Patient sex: M
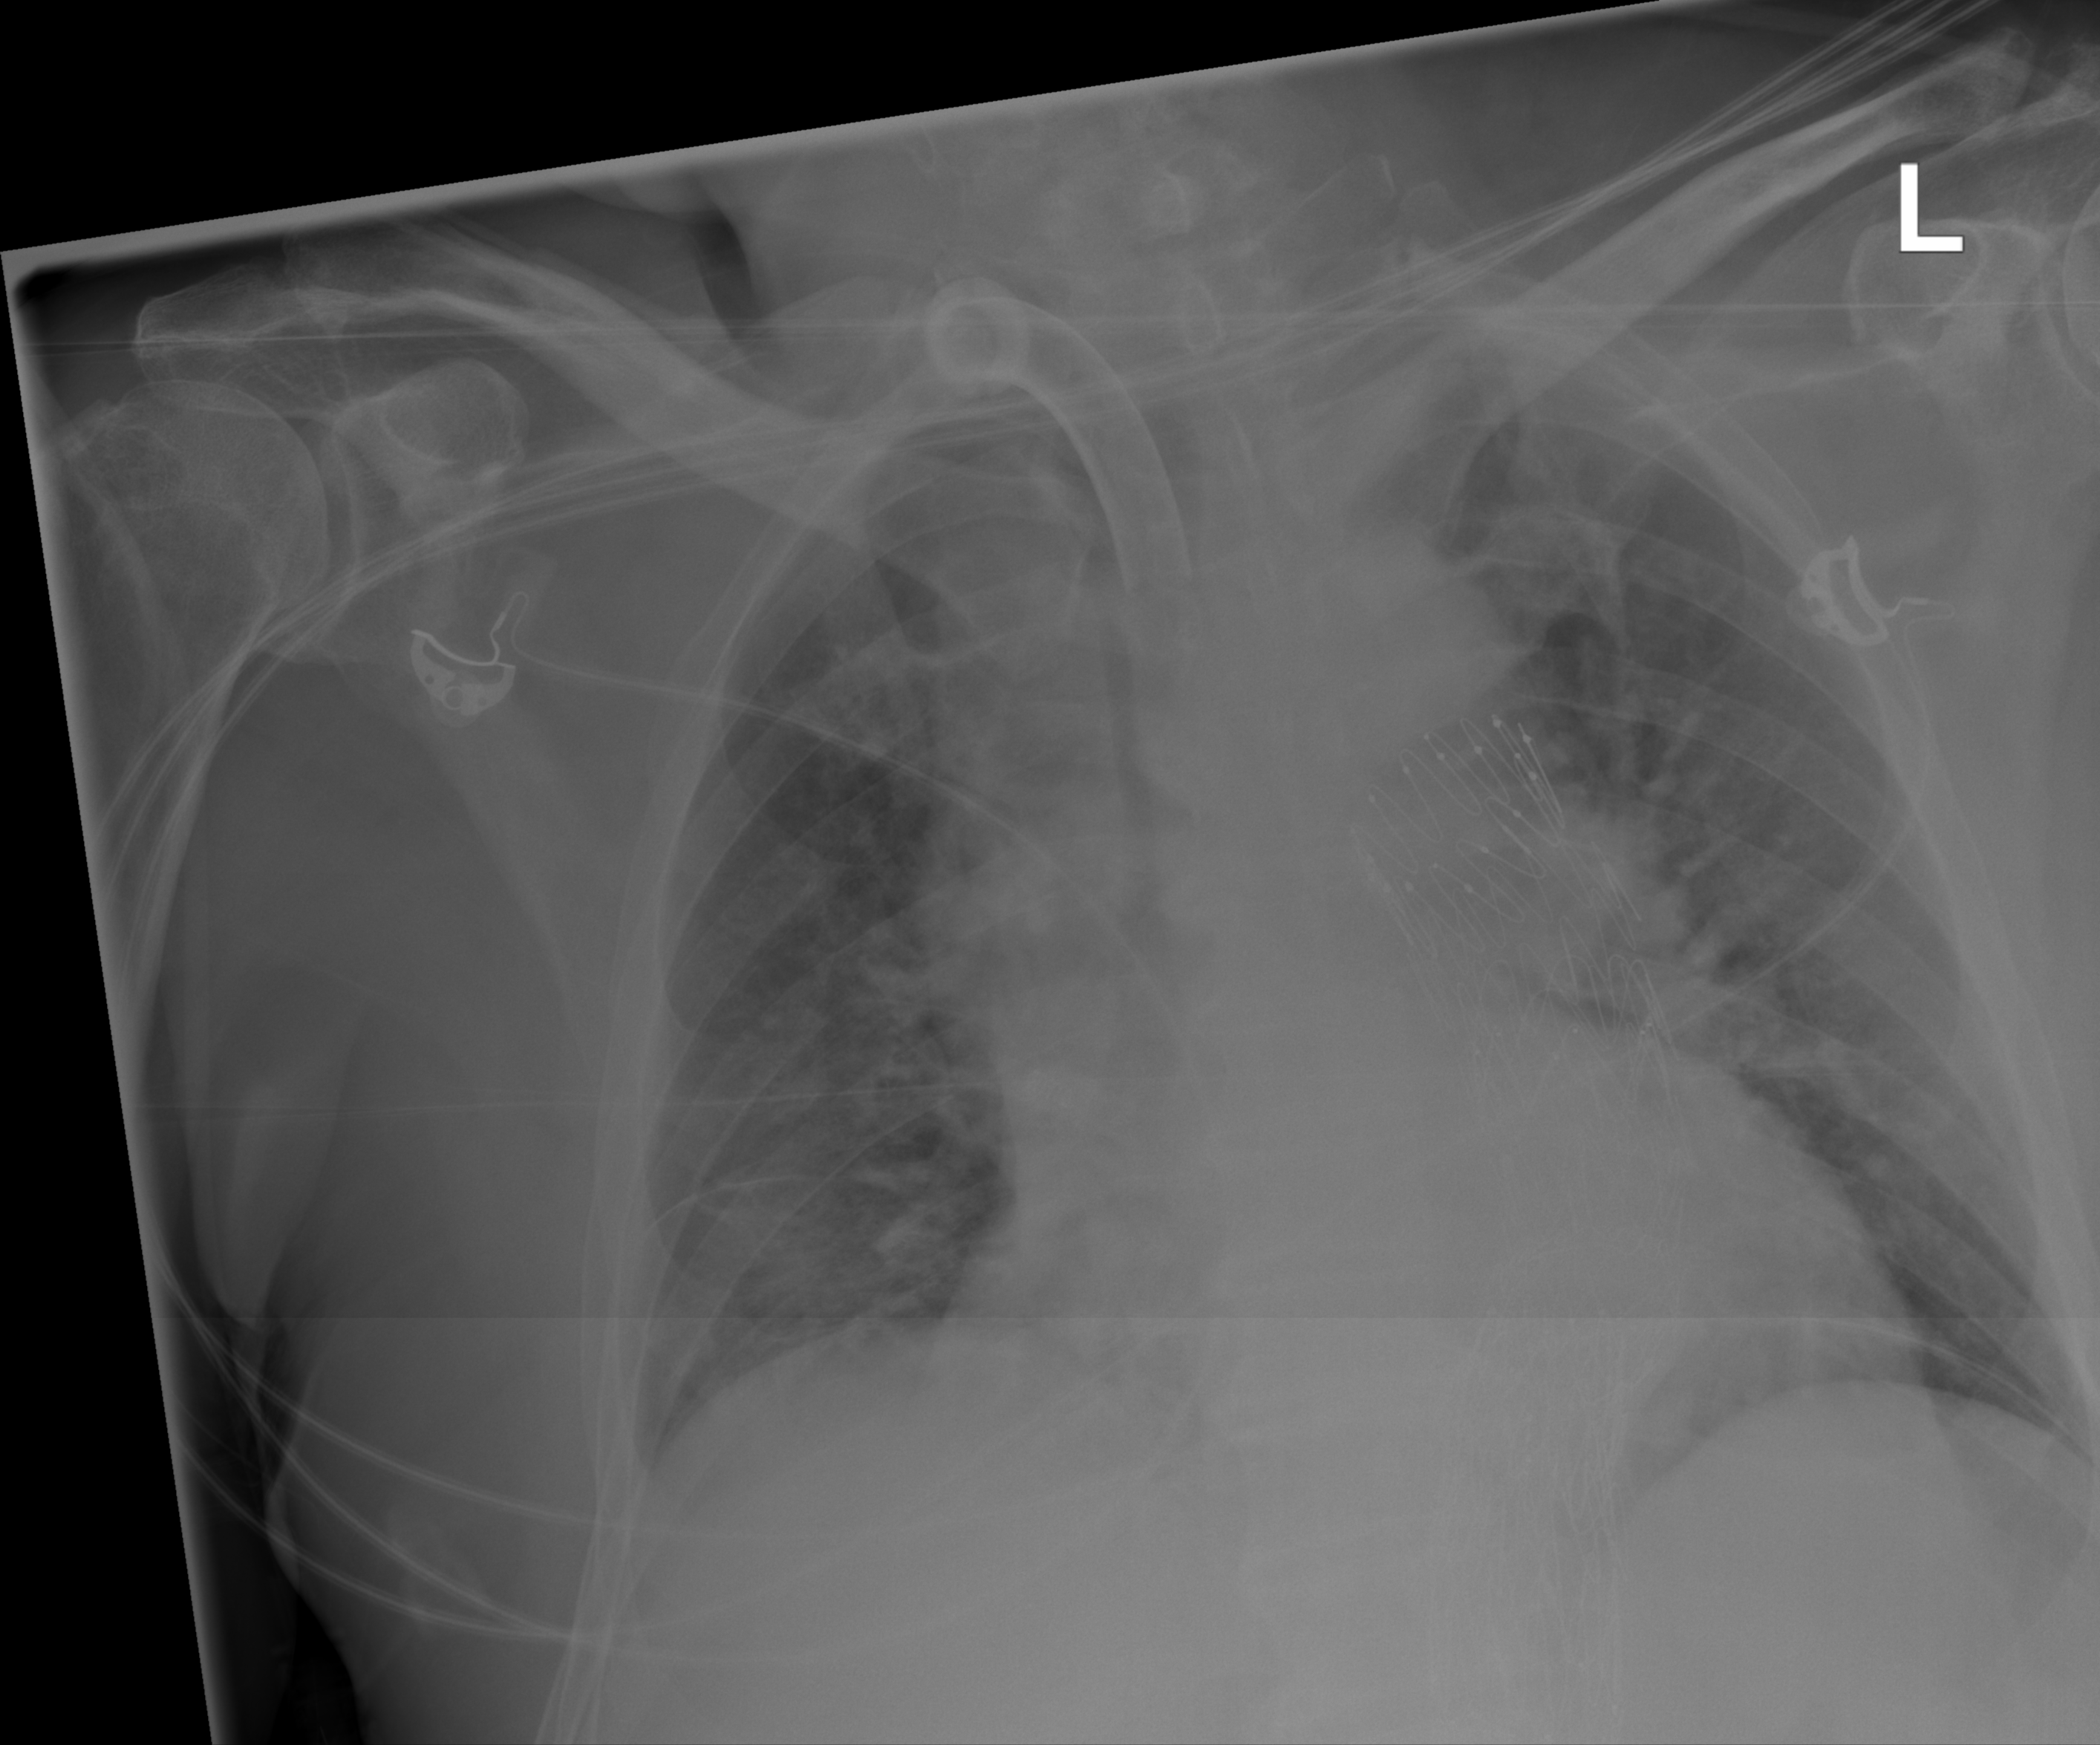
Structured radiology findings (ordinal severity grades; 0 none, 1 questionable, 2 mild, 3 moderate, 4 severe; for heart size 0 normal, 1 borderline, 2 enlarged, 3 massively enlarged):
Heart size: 2
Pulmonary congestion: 3
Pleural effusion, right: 0
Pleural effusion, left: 0
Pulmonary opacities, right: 1
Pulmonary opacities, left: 0
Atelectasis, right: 2
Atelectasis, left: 0